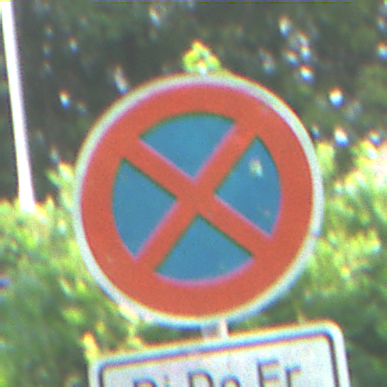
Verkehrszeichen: AbsolutesHalteverbot
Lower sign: ZeitangabenMitBeschraenkungAufWochentage3
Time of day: MorningAfternoon
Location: Outdoor (Urban)
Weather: PartlyCloudy
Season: NotSpecified
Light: Natural